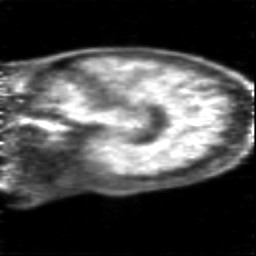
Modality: PET
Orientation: sagittal
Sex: female
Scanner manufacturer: siemens